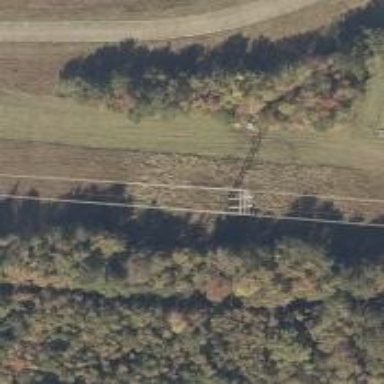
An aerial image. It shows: Power pole.